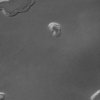
Label: not_dusty